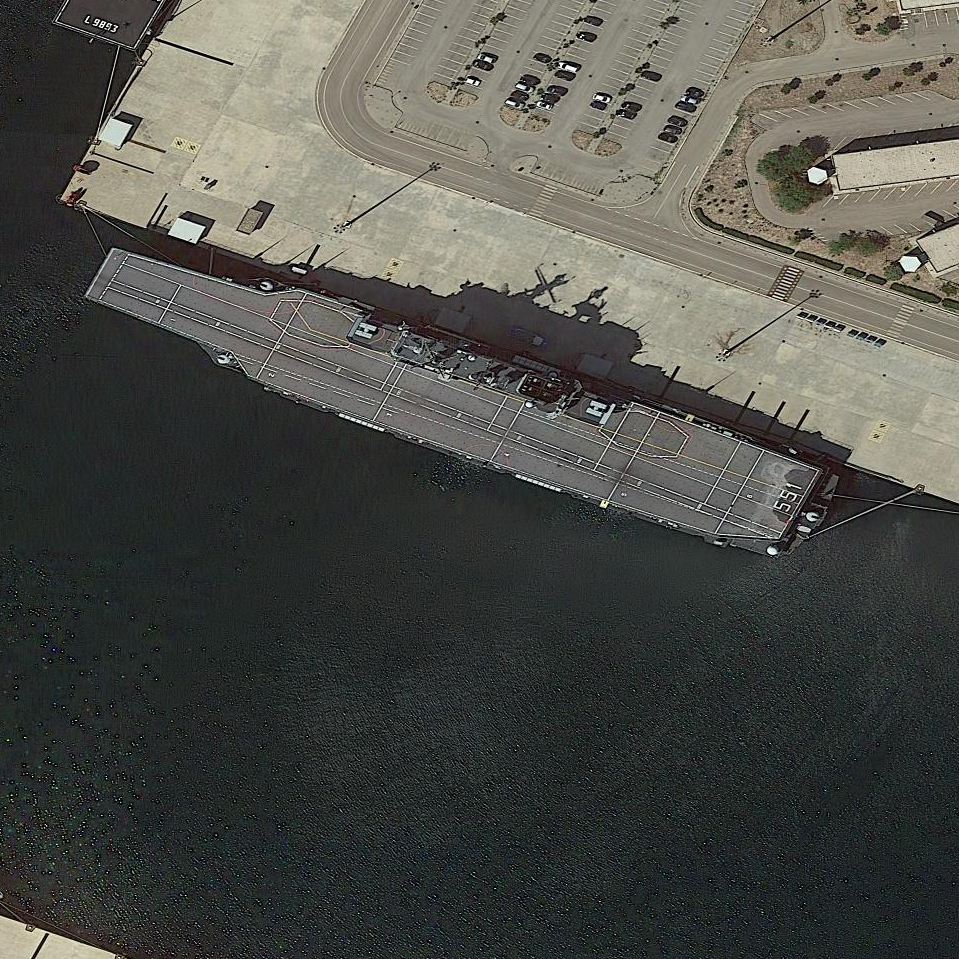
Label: Garibaldi_aircraft_carrier